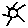
Label: sun